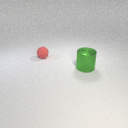
small red rubber sphere behind large green metal cylinder